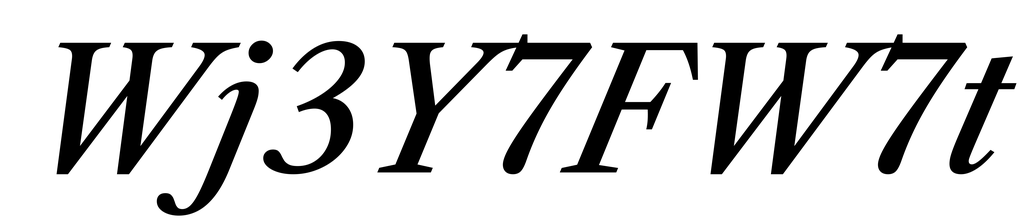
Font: LibreCaslonText-Italic_Medium_Italic